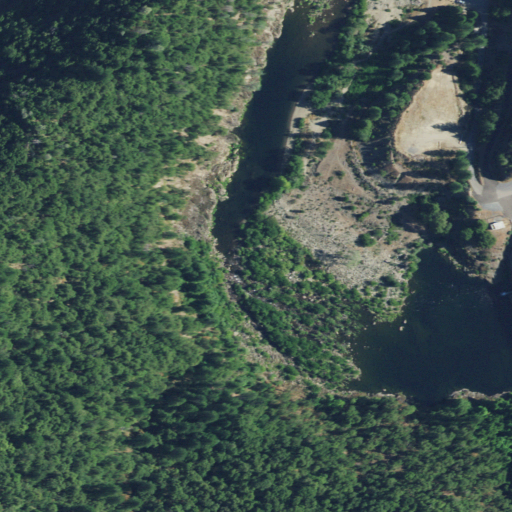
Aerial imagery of bar in California named Indian Bar containing evergreen forest, shrub, open water, and low intensity development